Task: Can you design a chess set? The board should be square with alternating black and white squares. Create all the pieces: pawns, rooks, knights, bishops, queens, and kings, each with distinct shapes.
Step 5285:
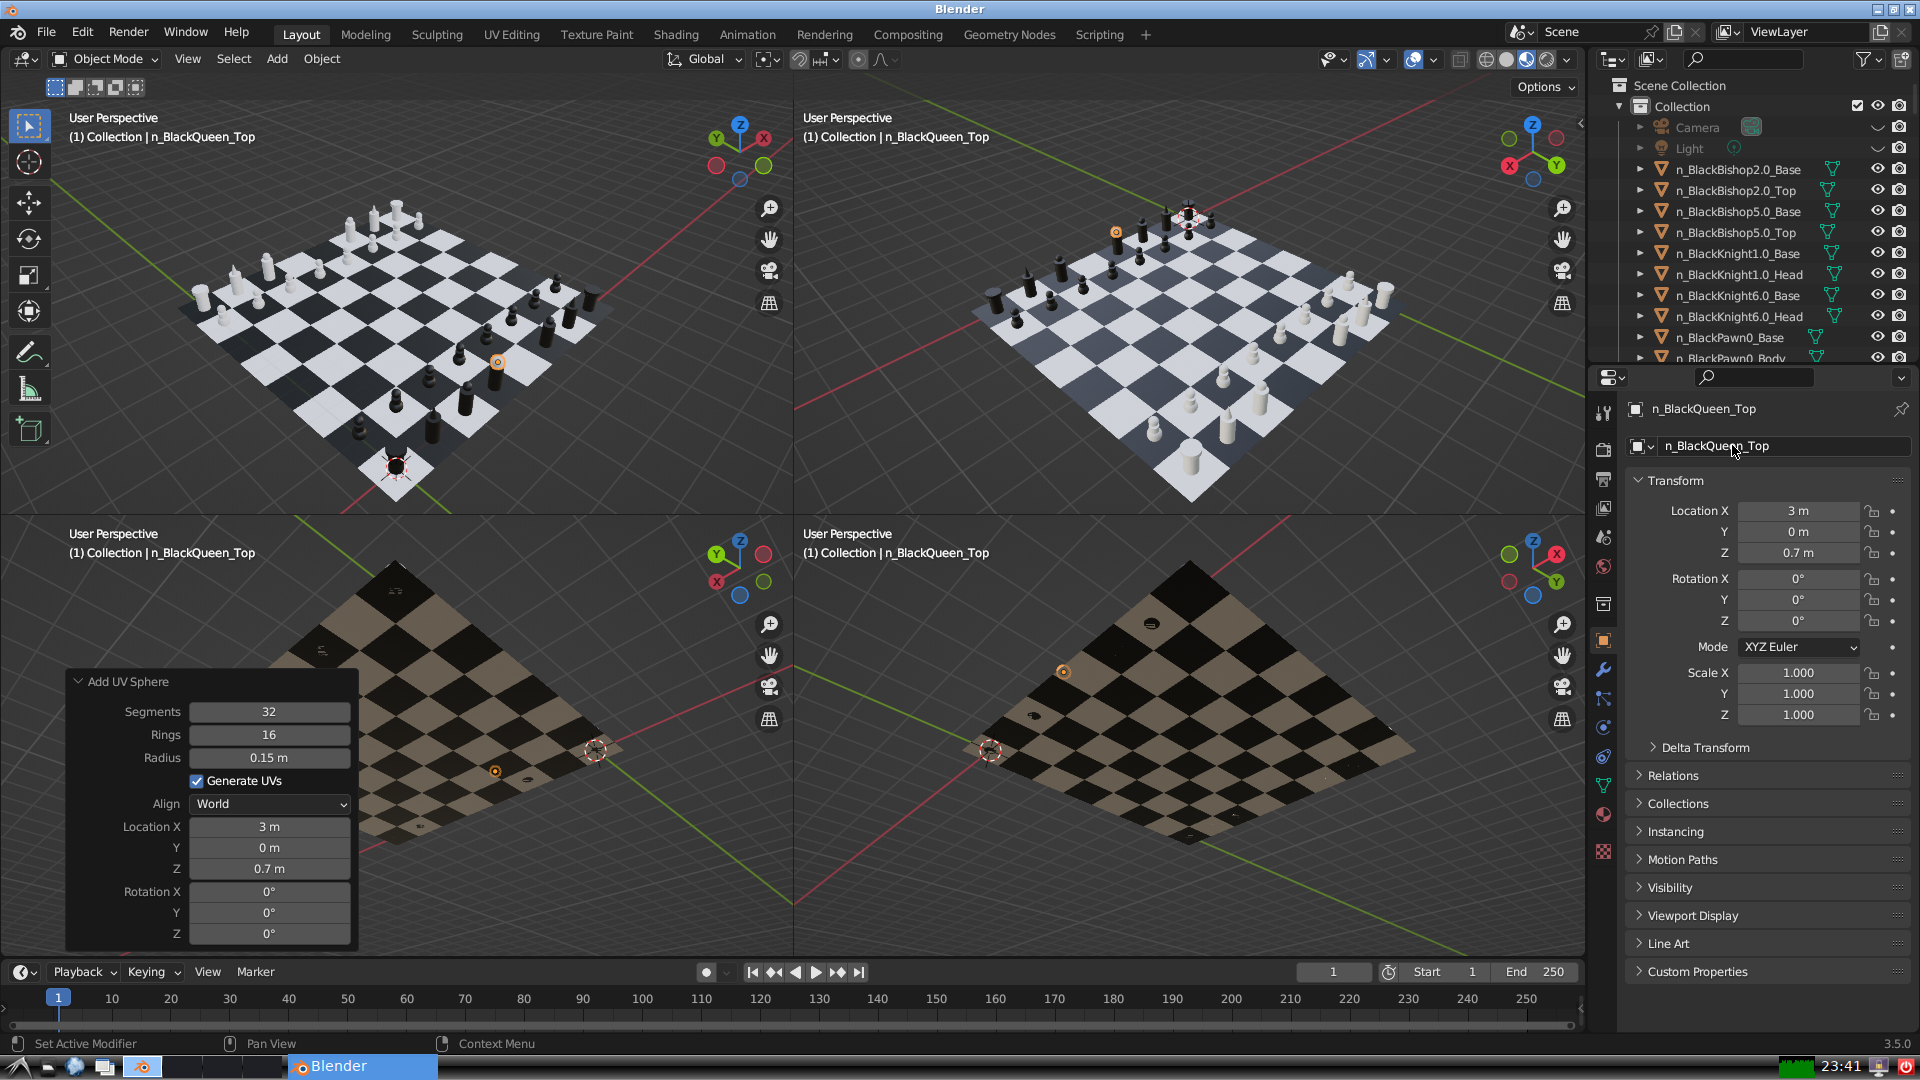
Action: {"mouse_move": [1603, 815]}